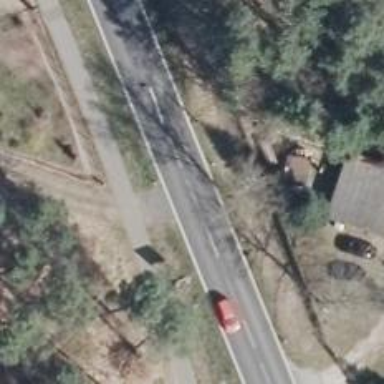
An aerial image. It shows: Primary road with asphalt surface.